高一 · 计数
（2020$\cdot$西宁模拟）某商场为吸引顾客消费推出一项优惠活动. 活动规则如下：消费额每满 100 元可转动如图所示的转盘一次, 并获得相应金额的返券, 假定指针等可能地停在任一位置. 若指针停在 $A$ 区域返券 60 元; 停在 $B$ 区域返券 30 元; 停在 $C$ 区域不返券. 例如: 消费 218 元, 可转动转盘 2 次, 所获得的返券金额是两次金额之和.

（I）若某位顾客消费 128 元，求返券金额不低于 30 元的概率;

（II）若某位顾客恰好消费 280 元, 并按规则参与了活动, 他获得返券的金额记为 $X$ (元) . 求随机变量 $X$ 的分布列和数学期望.

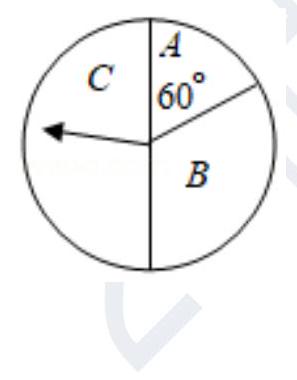
答案: 解: 设指针落在 $A, B, C$ 区域分别记为事件 $A, B, C$.

则 $P(A)=\frac{1}{6}, P(B)=\frac{1}{3}, P(C)=\frac{1}{2}$.

(I) 若返券金额不低于 30 元, 则指针落在 $A$ 或 $B$ 区域. $\therefore P=P(A)+P(B)=\frac{1}{6}+\frac{1}{3}=\frac{1}{2}$即消费 128 元的顾客，返券金额不低于 30 元的概率是 $\frac{1}{2}$.

(II) 由题意得, 该顾客可转动转盘 2 次.

随机变量 $X$ 的可能值为 $0,30,60,90,120$.

$\mathrm{P}(\mathrm{X}=0)=\frac{1}{2} \times \frac{1}{2}=\frac{1}{4} ;$

$\mathrm{P}(\mathrm{X}=30)=\frac{1}{2} \times \frac{1}{3} \times 2=\frac{1}{3}$;

$\mathrm{P}(\mathrm{X}=60)=\frac{1}{2} \times \frac{1}{6} \times 2+\frac{1}{3} \times \frac{1}{3}=\frac{5}{18}$;

$\mathrm{P}(\mathrm{X}=90)=\frac{1}{3} \times \frac{1}{6} \times 2=\frac{1}{9}$;

$\mathrm{P}(\mathrm{X}=120)=\frac{1}{6} \times \frac{1}{6}=\frac{1}{36}$.

所以，随机变量 $X$ 的分布列为:

| $X$  |       0       |      30       |       60       |      90       |      120       |
| :--: | :-----------: | :-----------: | :------------: | :-----------: | :------------: |
| $P$  | $\frac{1}{4}$ | $\frac{1}{3}$ | $\frac{5}{18}$ | $\frac{1}{9}$ | $\frac{1}{36}$ |

其数学期望 $\mathrm{EX}=0 \times \frac{1}{4}+30 \times \frac{1}{3}+60 \times \frac{5}{18}+90 \times \frac{1}{9}+120 \times \frac{1}{36}=40$.